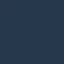
Label: SeaLake